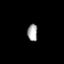
Tissue: lung
Cell type: Endothelial cells
Senescence score: 0.5832
Nuclear area (px): 167
Mean DAPI intensity: 168.419